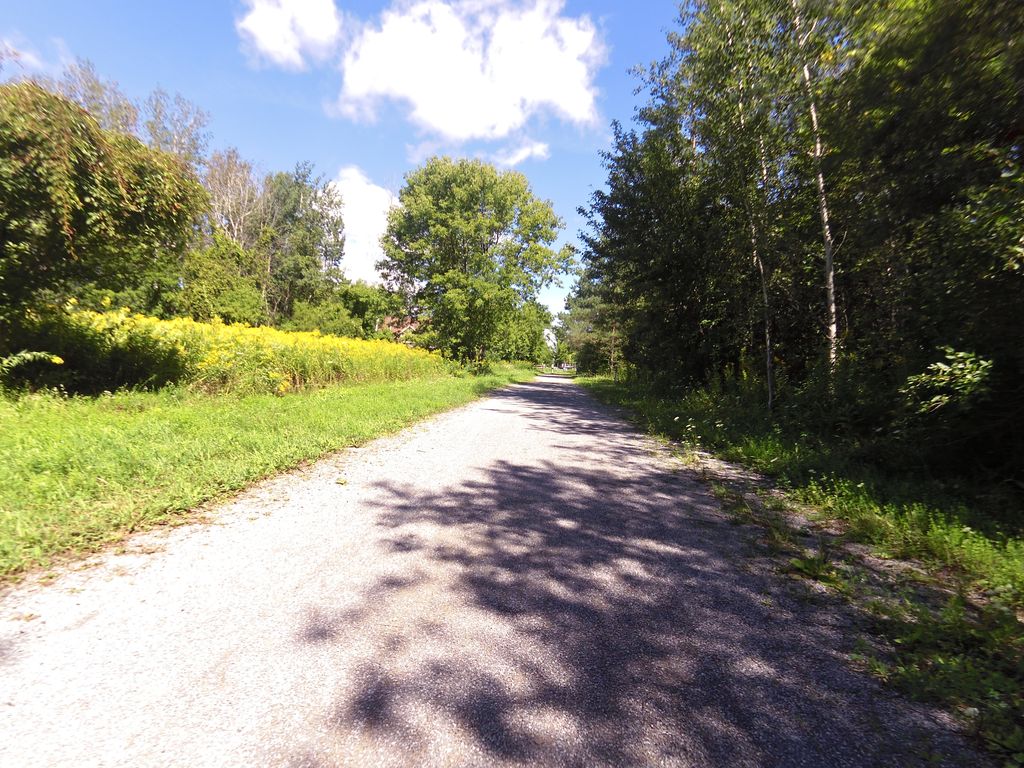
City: ottawa-gatineau